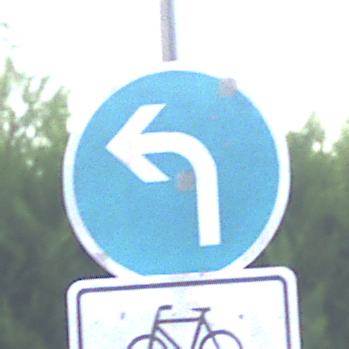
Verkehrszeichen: VorgeschriebeneFahrtrichtungLinks
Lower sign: EinspurigeFahrzeugeFrei1
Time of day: SunriseSunset
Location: Outdoor (Urban)
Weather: Clear
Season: NotSpecified
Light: Natural